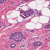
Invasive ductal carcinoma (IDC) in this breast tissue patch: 1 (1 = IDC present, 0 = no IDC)